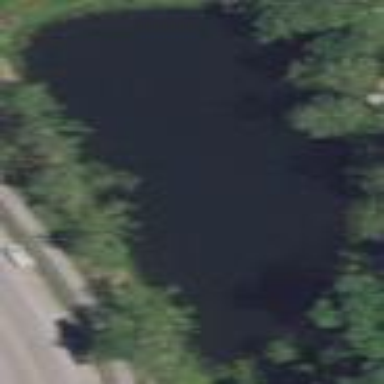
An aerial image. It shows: Pond surrounded by natural water.